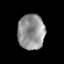
Tissue: prostate
Cell type: Epithelial cells
Senescence score: 0.3514
Nuclear area (px): 933
Mean DAPI intensity: 146.379